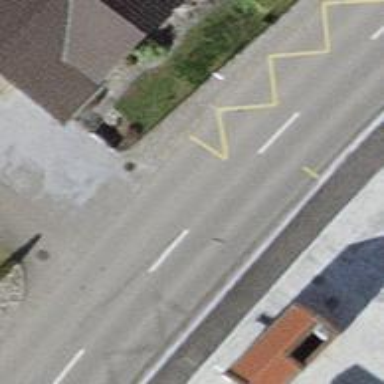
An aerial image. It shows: Public transport stop position.